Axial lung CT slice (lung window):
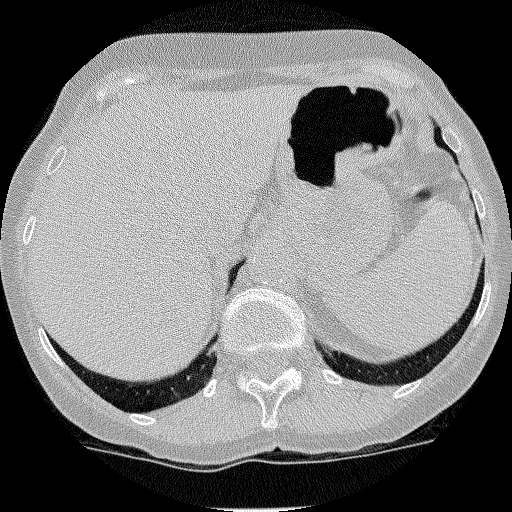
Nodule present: no